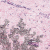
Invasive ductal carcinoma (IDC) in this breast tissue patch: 0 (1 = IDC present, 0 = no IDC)